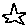
Label: star